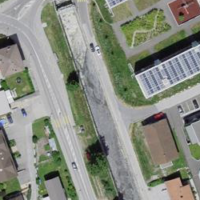
EUNIS habitat code: 54
Species observed at this site:
Galium mollugo
Echium vulgare
Prunus mahaleb
Vicia tenuifolia
Prunus spinosa
Clematis vitalba
Chenopodium album